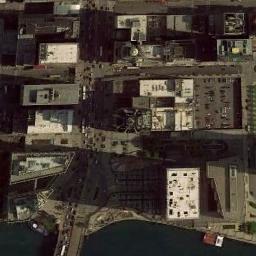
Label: commercial_area